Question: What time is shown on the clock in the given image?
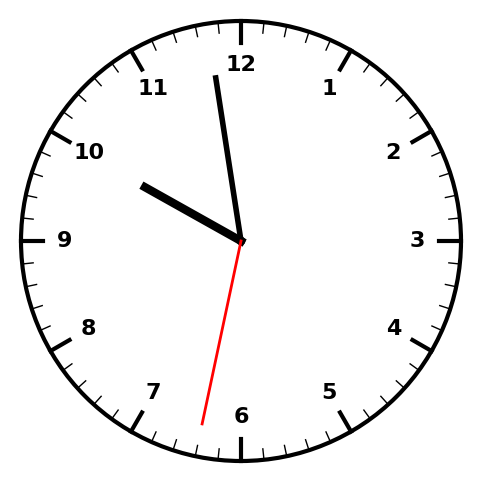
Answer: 09:58:32